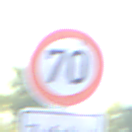
Verkehrszeichen: Geschwindigkeit70
Zusatzzeichen unten: HinweiseAufGefahrenDurchVerbaleAngabe11
Umgebung: Outdoor, RoadRail
Tageszeit: SunriseSunset
Wetter: Clear
Licht: Natural
Jahreszeit: NotSpecified
Kontrast: HighContrast